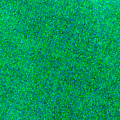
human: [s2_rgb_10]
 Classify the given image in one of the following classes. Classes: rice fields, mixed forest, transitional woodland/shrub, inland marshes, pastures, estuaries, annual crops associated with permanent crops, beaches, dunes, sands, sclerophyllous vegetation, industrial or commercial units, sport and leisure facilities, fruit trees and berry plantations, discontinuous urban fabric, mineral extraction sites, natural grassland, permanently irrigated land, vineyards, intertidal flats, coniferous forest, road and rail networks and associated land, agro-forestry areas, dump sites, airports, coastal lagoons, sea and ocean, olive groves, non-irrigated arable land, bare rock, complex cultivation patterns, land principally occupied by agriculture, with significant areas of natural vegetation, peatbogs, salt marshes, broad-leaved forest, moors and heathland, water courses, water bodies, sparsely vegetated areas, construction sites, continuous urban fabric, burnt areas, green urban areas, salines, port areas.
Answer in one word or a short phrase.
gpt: sea and ocean